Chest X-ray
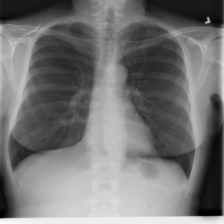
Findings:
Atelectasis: negative
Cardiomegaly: negative
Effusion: negative
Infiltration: negative
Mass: negative
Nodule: negative
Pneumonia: negative
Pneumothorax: negative
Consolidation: negative
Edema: negative
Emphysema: negative
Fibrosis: negative
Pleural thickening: negative
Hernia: negative